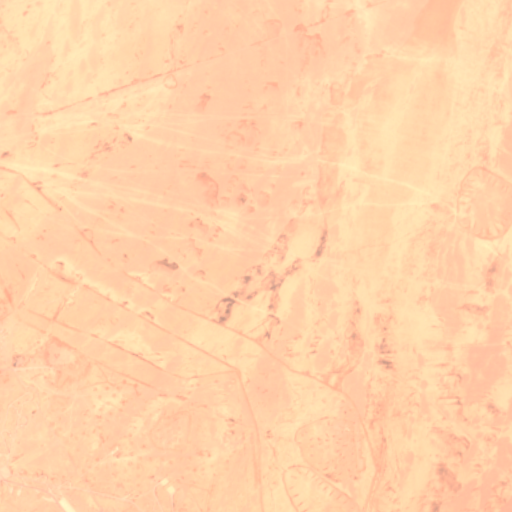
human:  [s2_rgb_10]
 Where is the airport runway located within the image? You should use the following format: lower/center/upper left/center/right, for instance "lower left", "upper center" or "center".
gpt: The airport runway is located in the lower left of the image.
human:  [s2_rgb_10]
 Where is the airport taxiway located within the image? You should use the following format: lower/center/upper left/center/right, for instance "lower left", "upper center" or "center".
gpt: The airport taxiway is located in the lower left of the image.
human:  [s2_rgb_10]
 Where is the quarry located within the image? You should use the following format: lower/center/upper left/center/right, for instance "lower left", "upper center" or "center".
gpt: There is no quarry in the image.